Question: I made a CSS class to display images rouded with border and some shadows. In Chrome, Firefox all OK, but Safari displays it wrong.
Code used may be found in this <URL> or below:
'''
img {
width: 200px;
height: 200px;
border: 5px solid #DDD;
border-radius: 100px;
box-shadow: 0 7px 10px #CCC;
}
'''
How to make it work in Safari?
Screenshots (first is Chrome, Second is Safari):

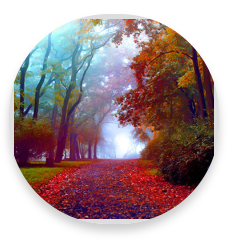
Answer: I modified your fiddle here: <URL>
HTML:
'''
<div class="image-holder">
<img src="http://data1.whicdn.com/images/33153622/original.jpg" />
</div>
'''
CSS:
'''
img, .image-holder {
width: 200px;
height: 200px;
}
img {
border-radius: 100px;
-webkit-border-radius: 100px;
-moz-border-radius: 100px;
-khtml-border-radius: 100px;
}
.image-holder {
border: 5px solid #DDD;
border-radius: 110px;
-webkit-border-radius: 110px;
-moz-border-radius: 110px;
-khtml-border-radius: 110px;
box-shadow: 0 7px 10px #CCC;
-moz-box-shadow: 0 7px 10px #CCC;
-webkit-box-shadow: 0 7px 10px #CCC;
background-color: rgb(204,204,204); /* Needed for IEs */
filter: progid:DXImageTransform.Microsoft.Blur(PixelRadius=3,MakeShadow=true,ShadowOpacity=0.30);
-ms-filter: "progid:DXImageTransform.Microsoft.Blur(PixelRadius=3,MakeShadow=true,ShadowOpacity=0.30)";
zoom: 1;
}
'''